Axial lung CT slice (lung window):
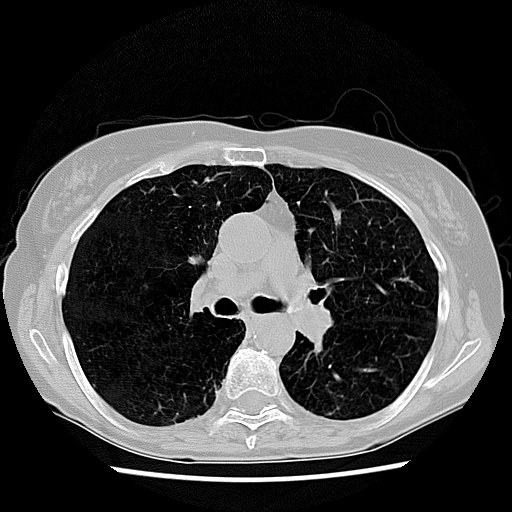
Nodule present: no